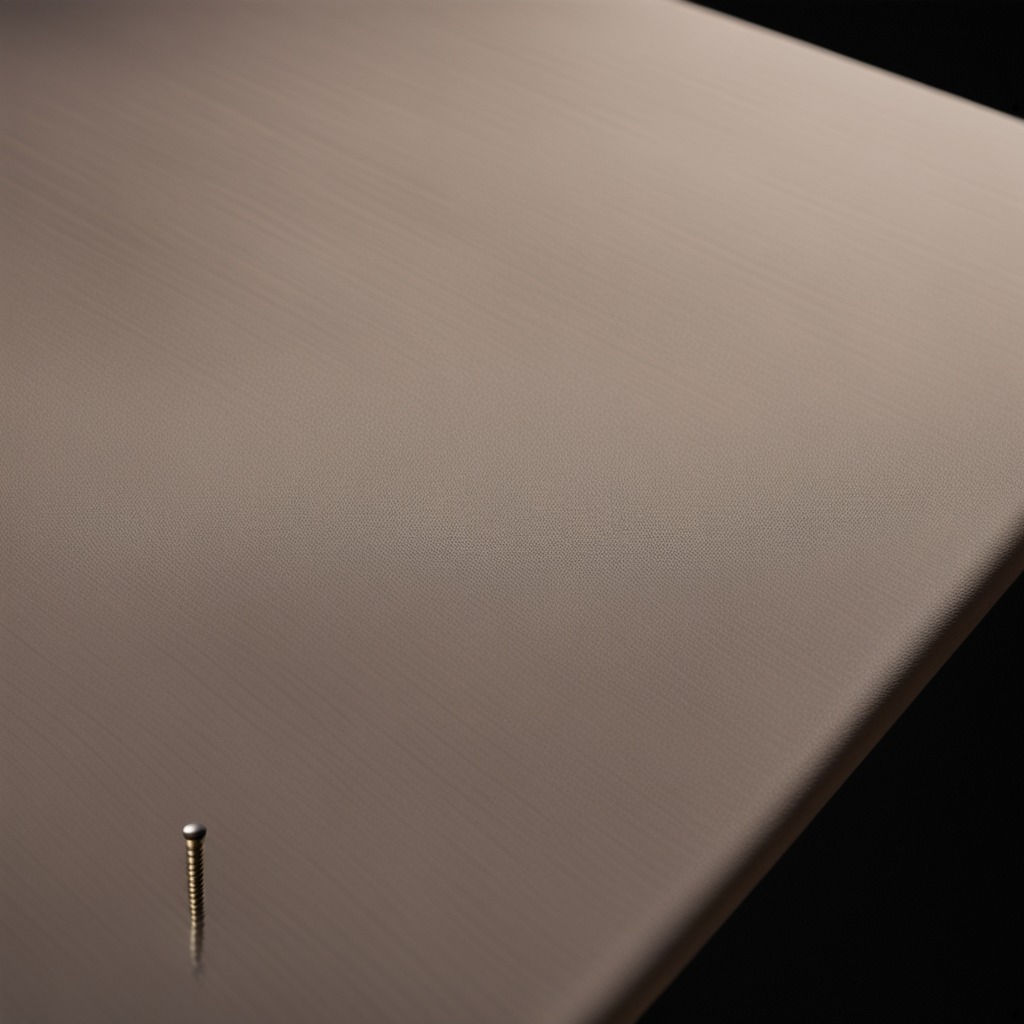
A metal screw lying on a wooden table inside a workshop at night.